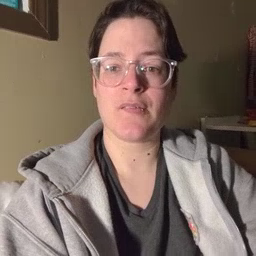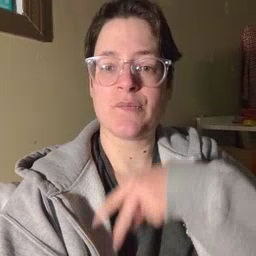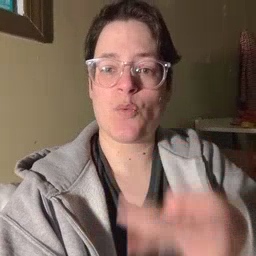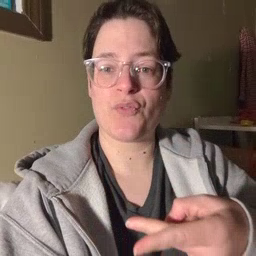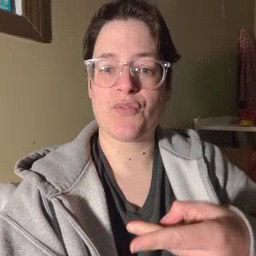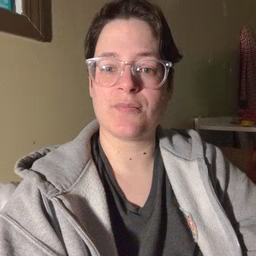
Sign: fall